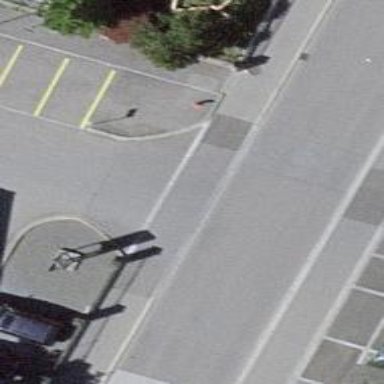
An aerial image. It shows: Unmarked road crossing.